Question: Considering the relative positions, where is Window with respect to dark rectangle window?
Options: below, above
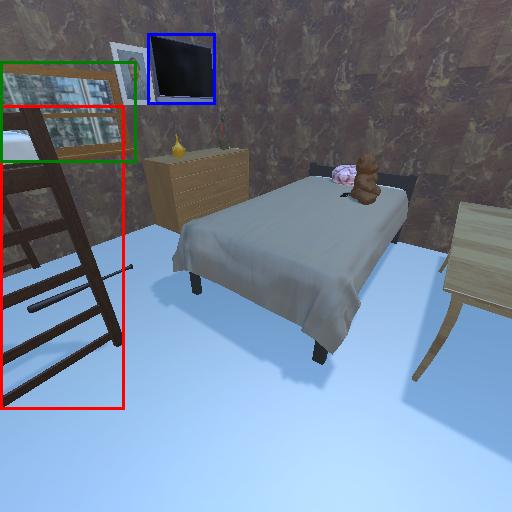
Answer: below